Question: I am making a project on a restaurant where I have put table reservation. I am having problem calculating the time span between two times. It should be like this:
If a person want to book table, he is putting a date and two times. I will have to check whether there are any booking in the time span between these two times. I have put the screenshot of my table structure with this question. Please help me.

(Full size image is <URL>
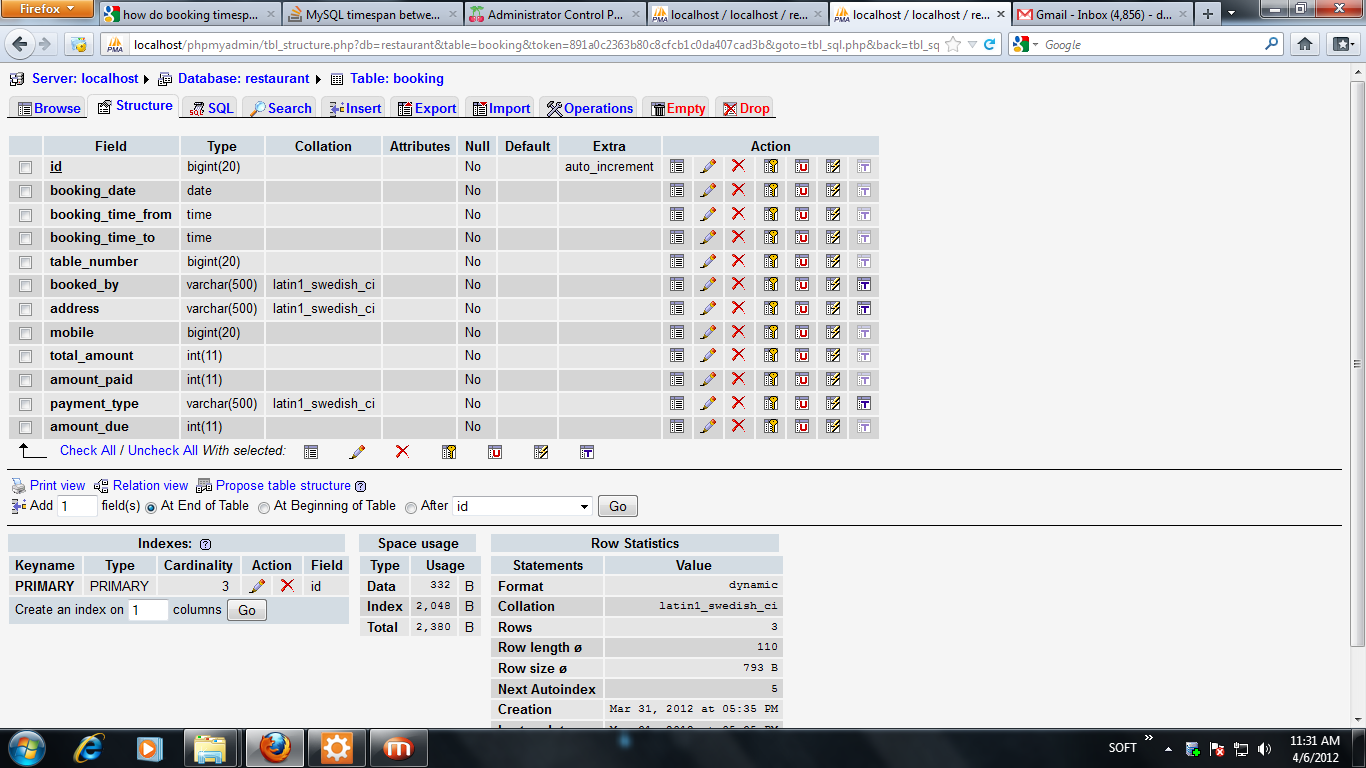
Answer: '''
select *
from booking
where (user_from between (booking_time_from AND booking_time_to))
or (user_to between (booking_time_from AND booking_time_to))
'''
where 'user_from' and 'user_to' are user input time